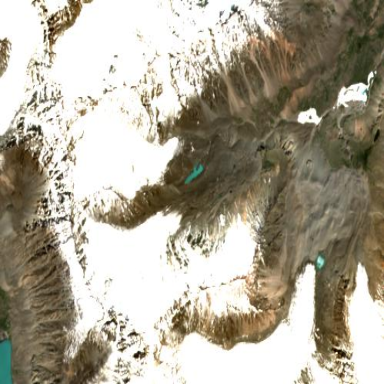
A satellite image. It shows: Majestic glacier in the distance.